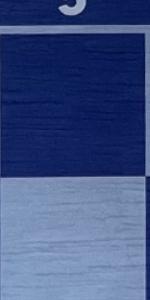
Label: Empty